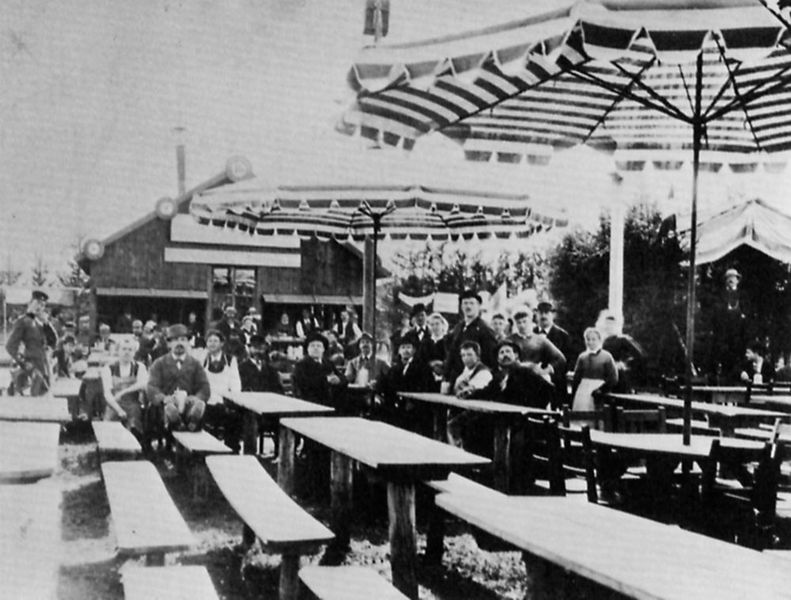
Titel: Szene aus einem Münchener Tiergarten
Künstler: Deutscher Photograph
Standort: München
Institution: Stadtmuseum, Graphische Sammlung
Schlagwörter: celebration, chair, crowd, gathering, hat, men, people, soldier, white, women, bench, black, chairs, grey, group, lady, meeting, modern, old, sitting, skirt, table, woman, paris, food, frau, man, sky, tree, building, house, german, houses, summer, trees, child, uniform, black and white, beard, photo, children, outside, sunny, festival, mann, menschen, park, party, family, antique, shoes, english, bavarian, apron, farm, fair, outdoors, stripes, chimney, eating, bank, outdoor, beer, foto, photograph, photography, umbrella, mustache, umbrellas, europe, tische, picnic, parc, tables, sonnenschirm, b&w, benches, dinner, 19th century, biergarten, tents, bw, femme, 1900s, hitler, 1917, fade, group photo, beer garden, homme, chiars, group scene, world exhibision, dubber, bier, servers, austro, fils, group photograph, sitzbank, uniforl, descs, chaplin, parapluie, umbrelleas